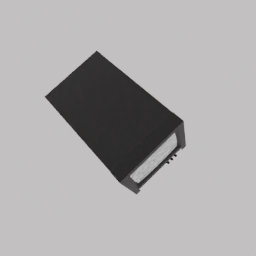
Label: electronics